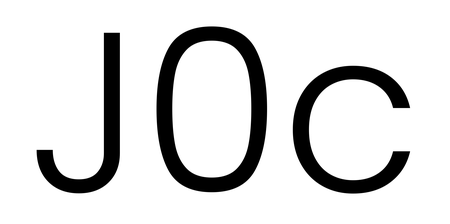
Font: Poppins-Light